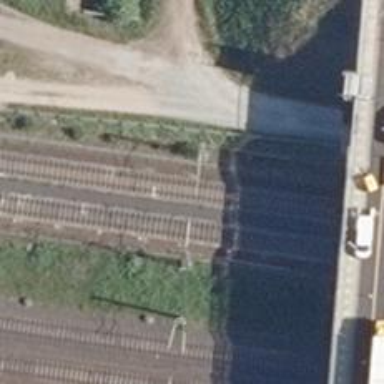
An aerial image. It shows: Railway signal with block marker for train protection. There is catenary mast nearby.